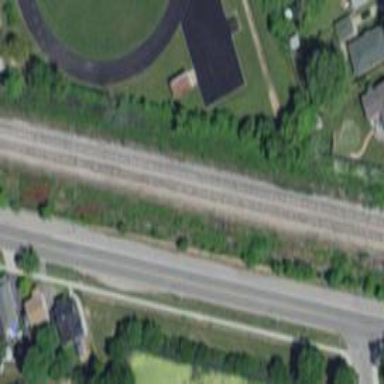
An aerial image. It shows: Abandoned railway yard is depicted.